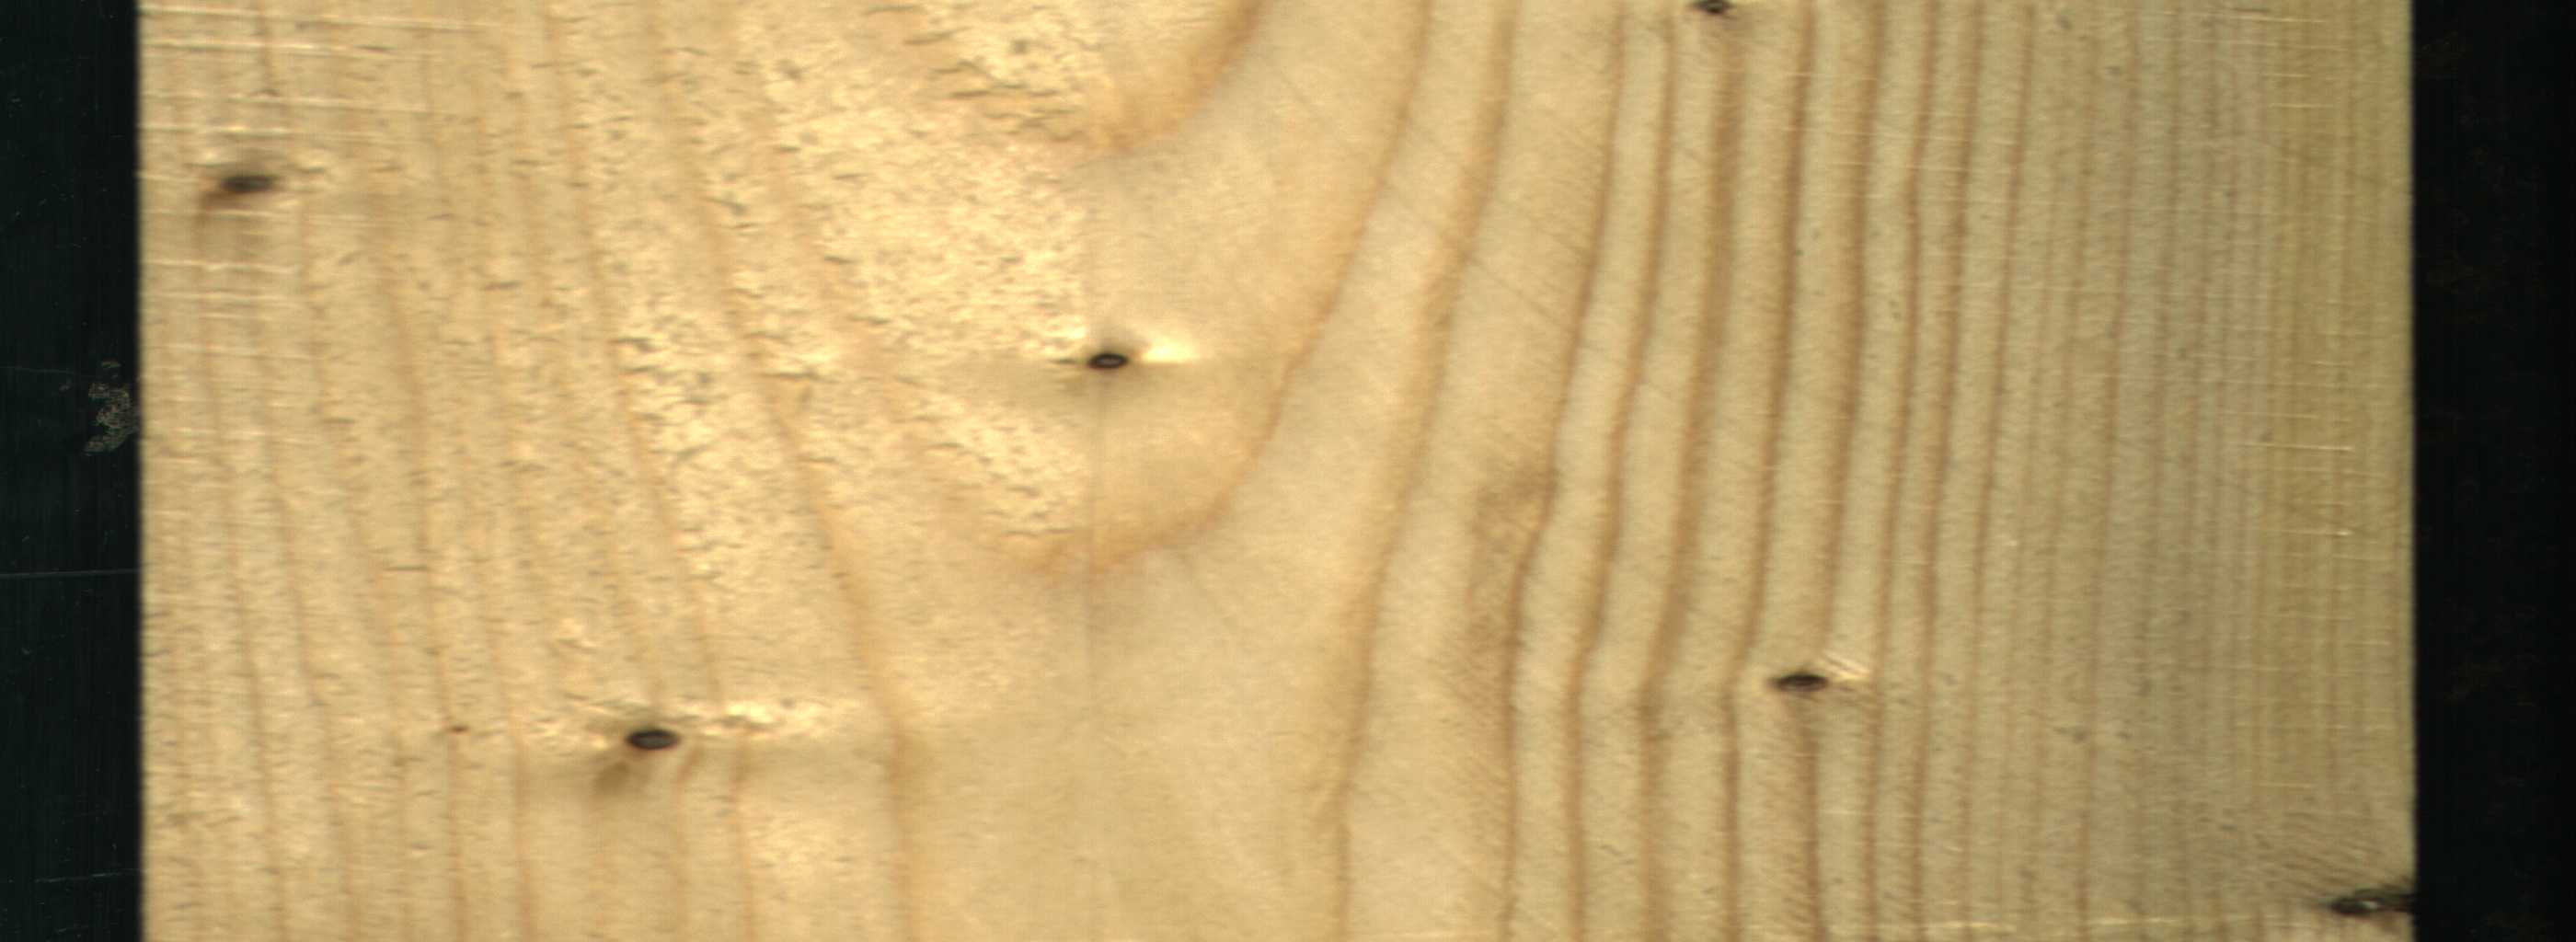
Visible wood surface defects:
Dead_Knot
Dead_Knot
Dead_Knot
Dead_Knot
Dead_Knot
Live_Knot